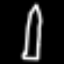
Label: pencil